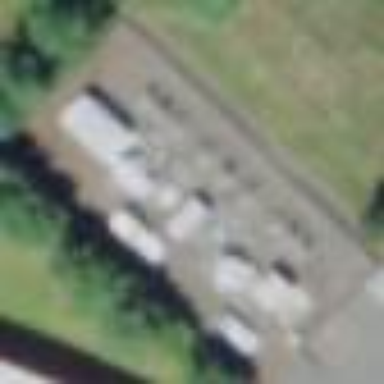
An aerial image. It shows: Power substation.